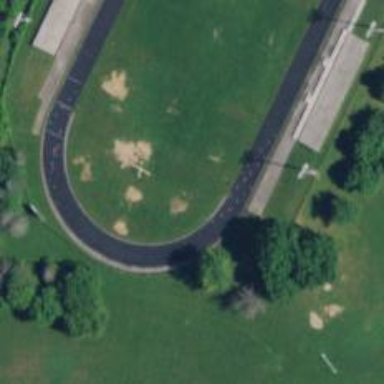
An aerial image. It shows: Track located within leisure land area.